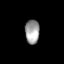
Tissue: lung
Cell type: Epithelial cells
Senescence score: 0.1214
Nuclear area (px): 340
Mean DAPI intensity: 157.468